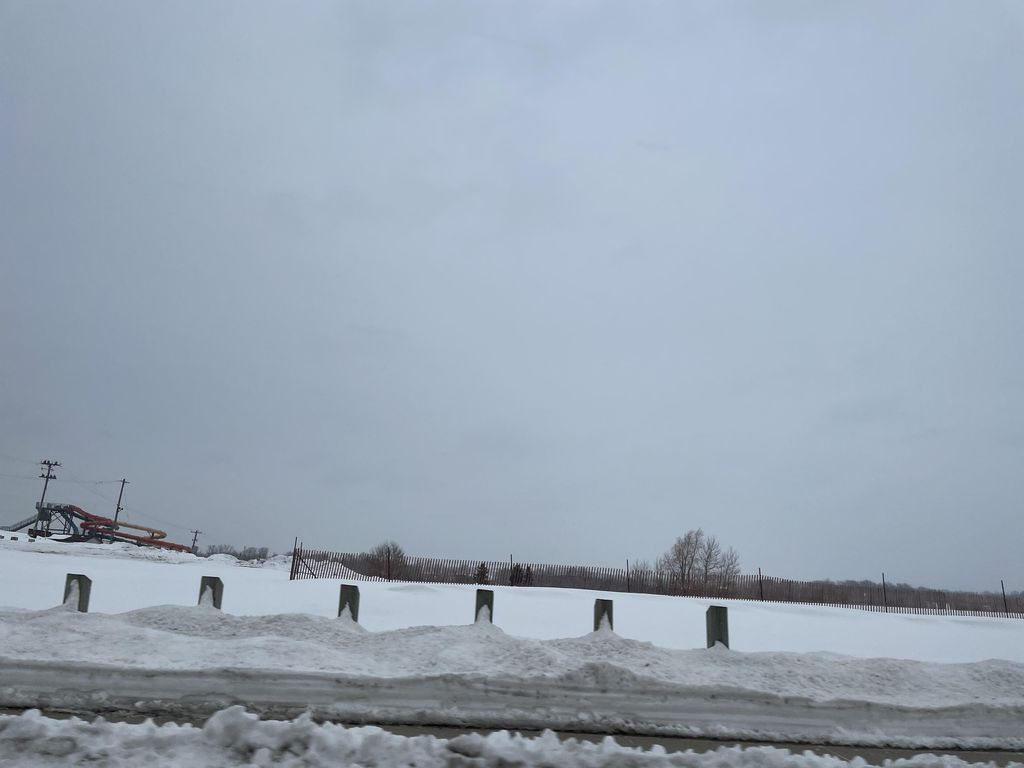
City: kitchener-waterloo